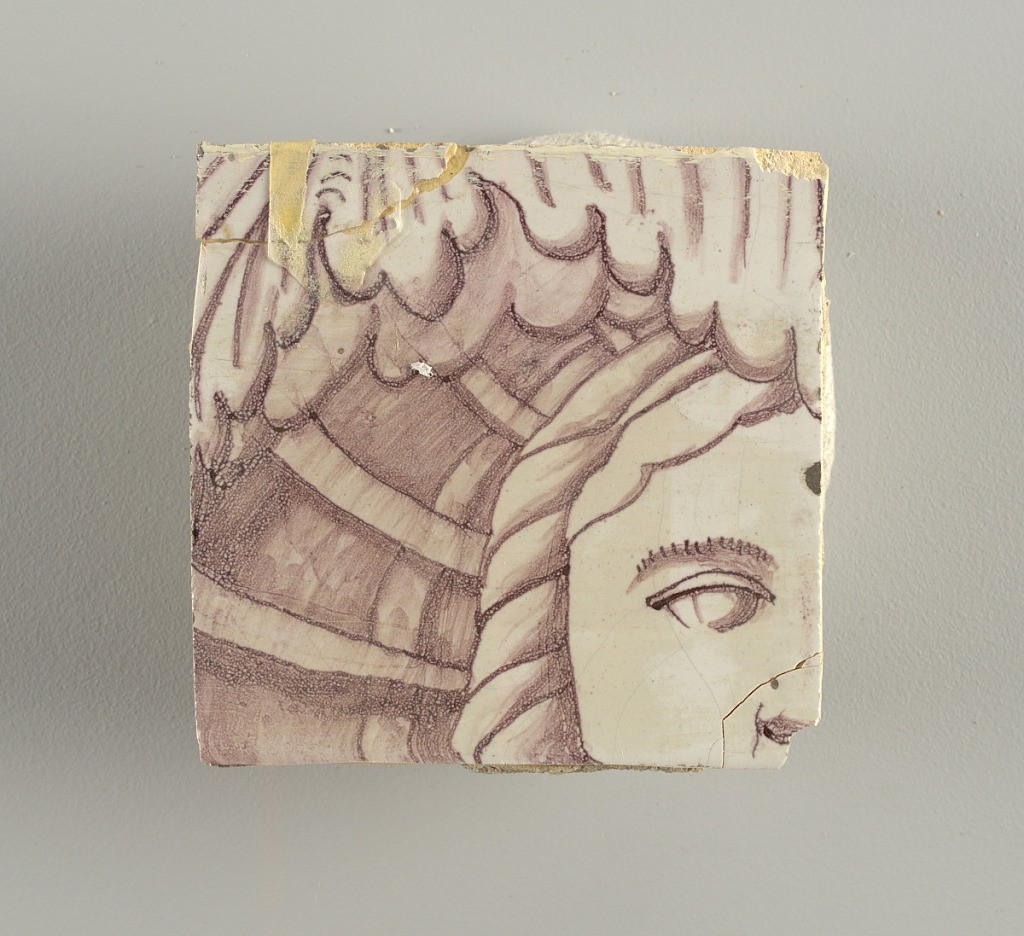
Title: Wall facing
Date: ca. 1725
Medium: Tin-glazed earthenware, underglaze
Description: Horizontal rectangle.  Thirty-seven tiles wide and twenty-one high with opening for door or window nineteen and one-half tiles high and twelve wide.  To left and right of opening, centered canopy above. Left, woman representing Hope, right, a sculputure urn.  Centered above opening, a mascaron.  Arabesque design of foliage.